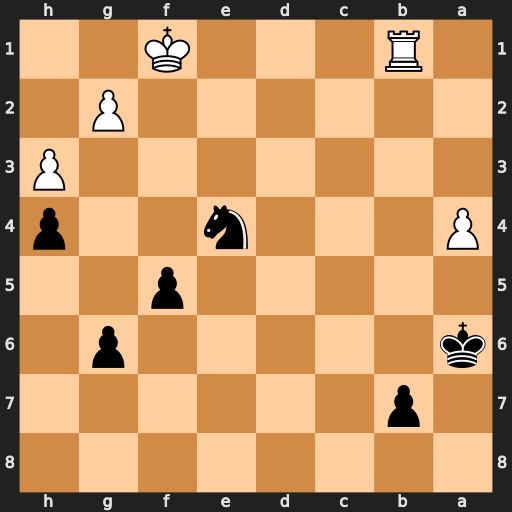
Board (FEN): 8/1p6/k5p1/5p2/P3n2p/7P/6P1/1R3K2
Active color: b
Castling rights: -
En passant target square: -
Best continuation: Nd2+ Ke2 Nxb1